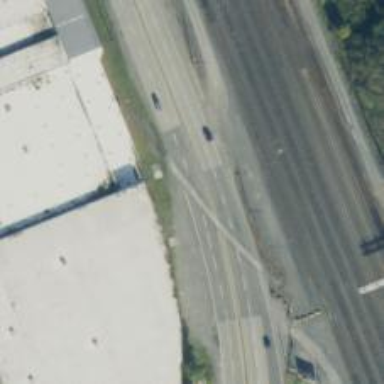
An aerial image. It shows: Trunk link highway.